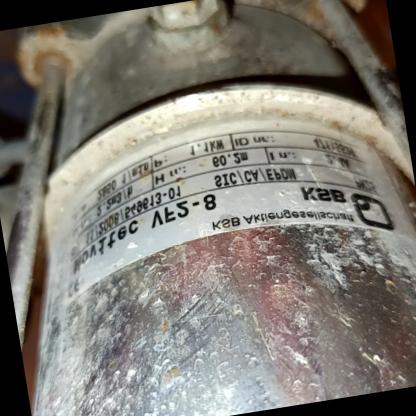
Klasa: tabliczka-znamionowa